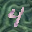
Label: 4